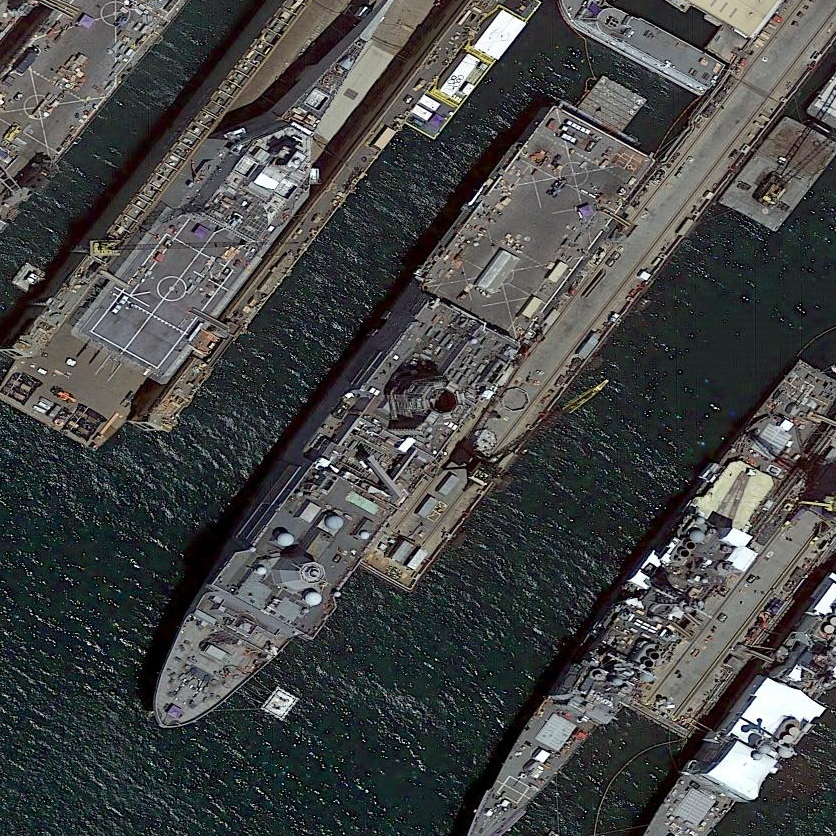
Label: San_Antonio-class_transport_dock